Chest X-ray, PA view. Patient: 49 years old, sex F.
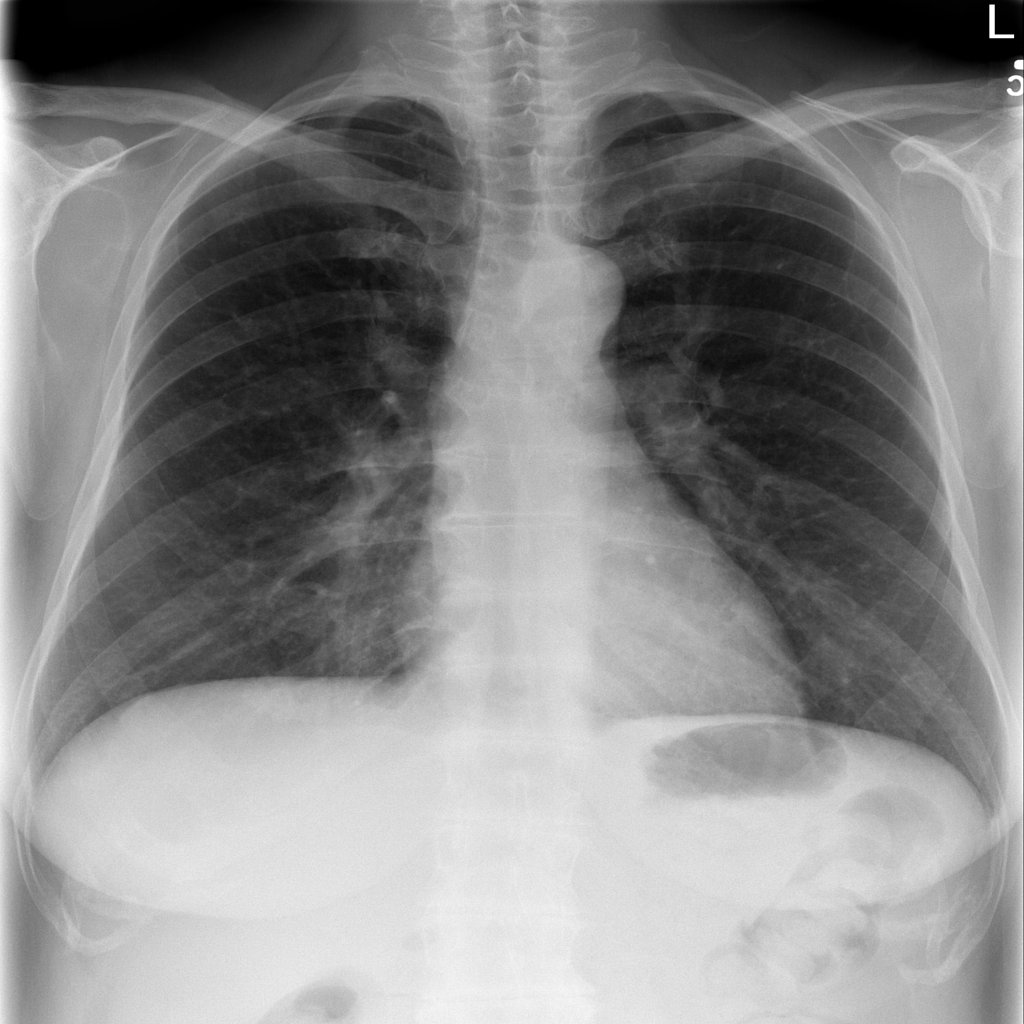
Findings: No Finding